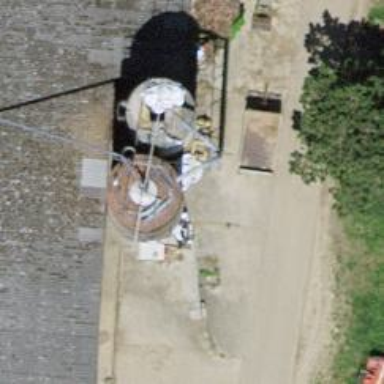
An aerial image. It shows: Silo.